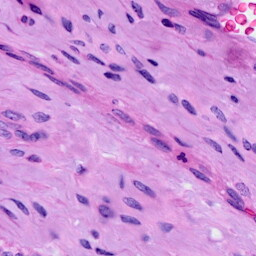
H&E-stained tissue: Cervix